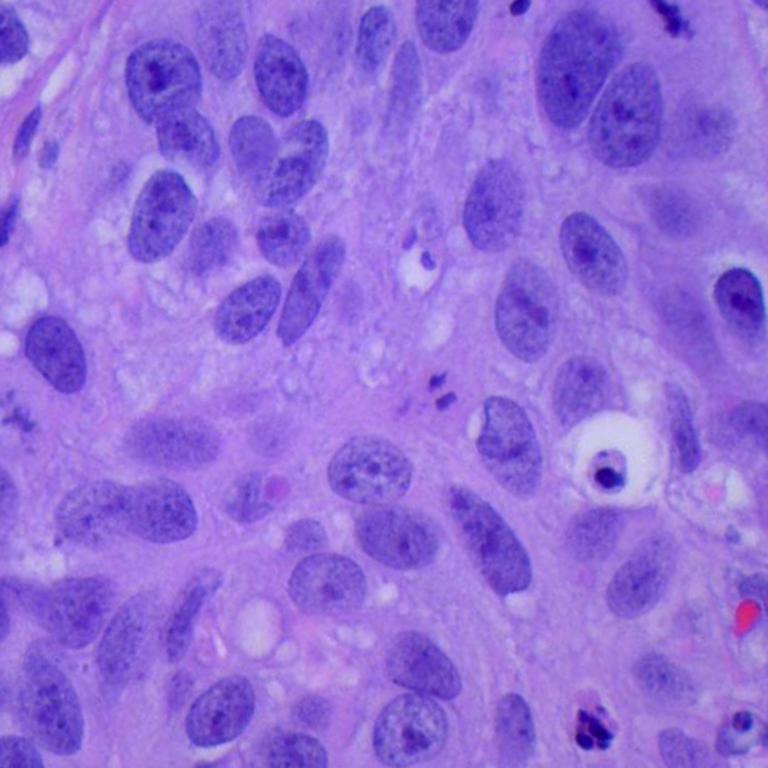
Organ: lung
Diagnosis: squamous carcinomas